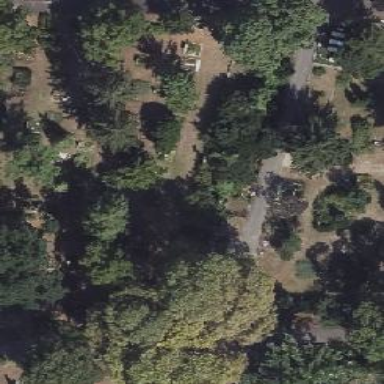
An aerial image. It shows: Historic tomb with tombstone.